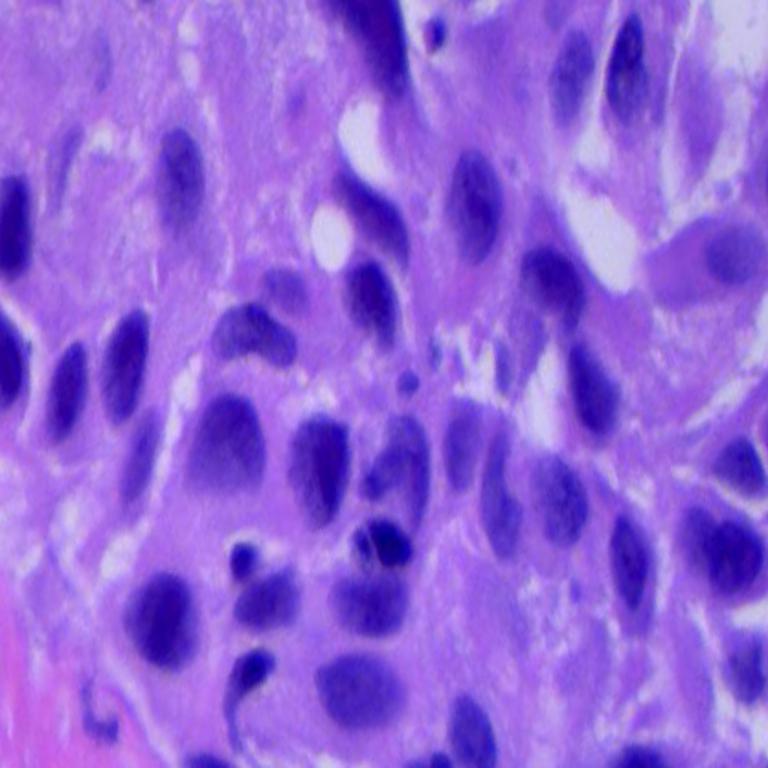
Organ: lung
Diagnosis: squamous carcinomas